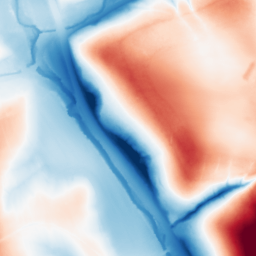
Category: classical
Decomposition family: gaussian_anisotropic
Decomposition parameters: sigma_x: 50
sigma_y: 20
Upsampling method: cubic_mitchell
Upsampling parameters: scale: 2
Upsampling scale: 2